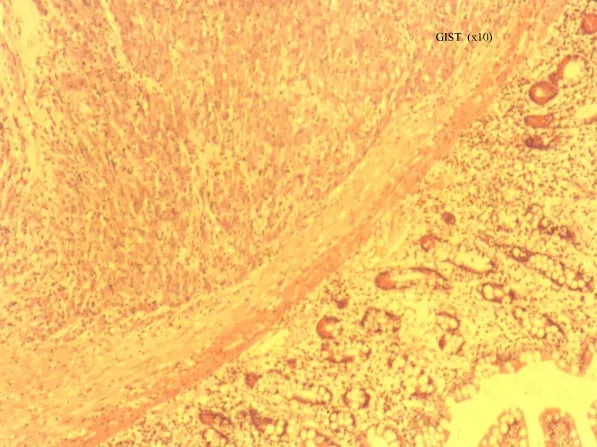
Histopathological appearance of the tumour under low and higher magnification respectively. The tumour consists of densely crowded spindle and polygonal cells with moderate nuclear pleomorphism. It has involved all the layers of the small bowel wall from mucosa outwards to the serosa.
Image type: pathology (h&e)